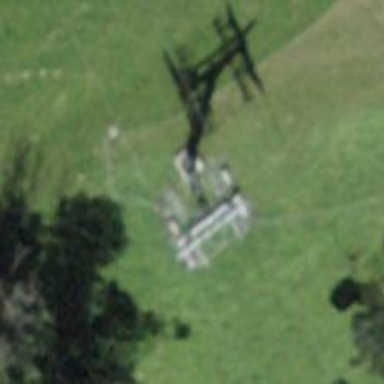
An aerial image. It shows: Pylon for aerialway.